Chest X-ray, PA view. Patient: 59 years old, sex M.
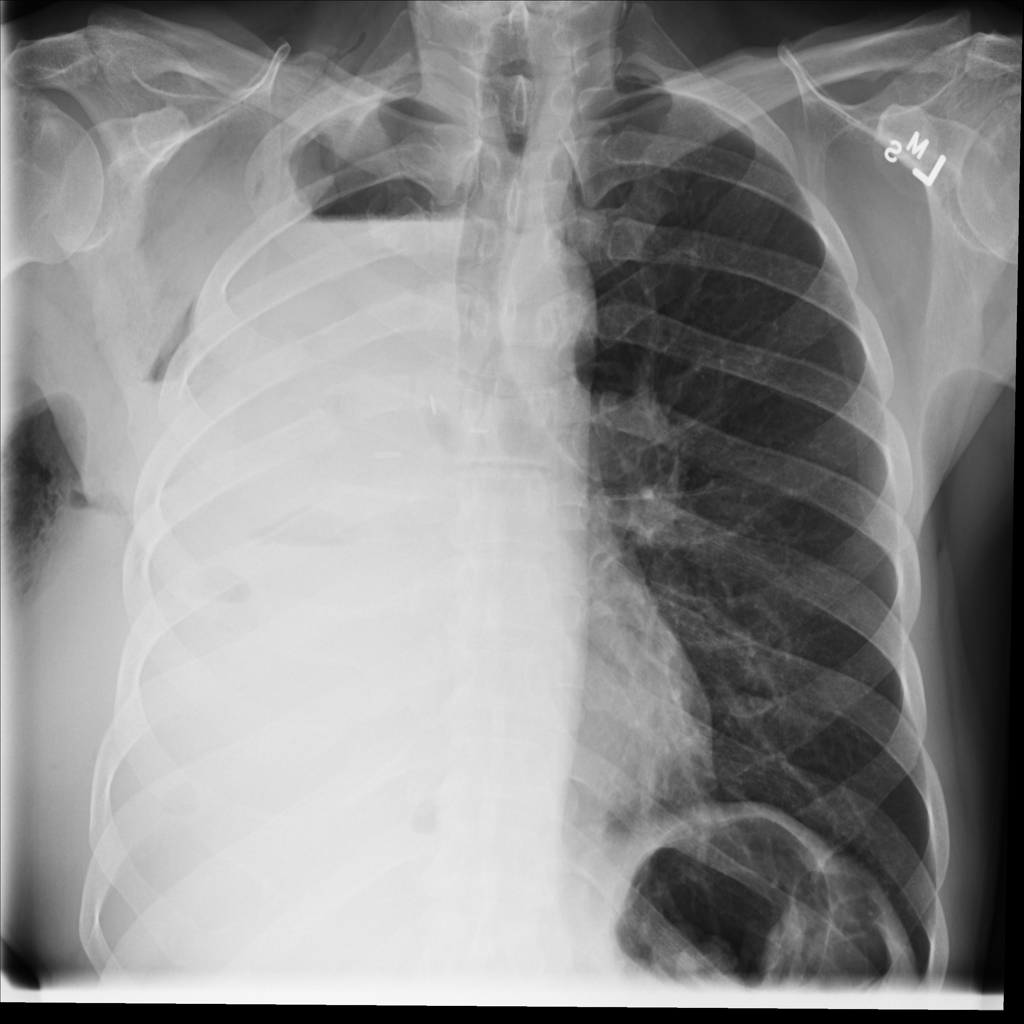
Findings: Pneumothorax